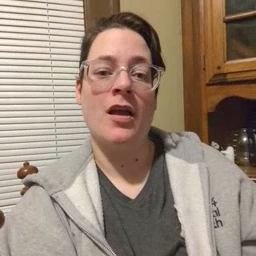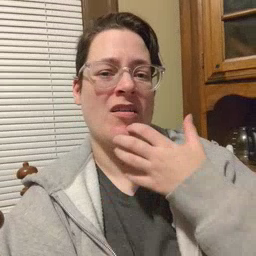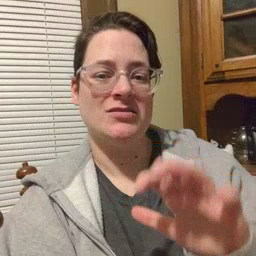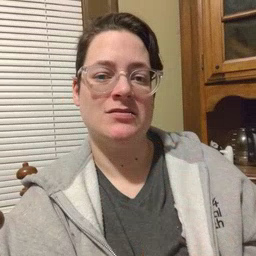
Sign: hot